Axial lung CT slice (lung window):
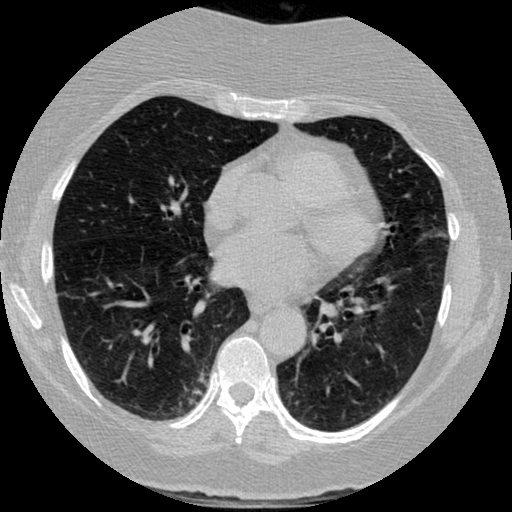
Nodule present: no